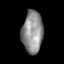
Tissue: lung
Cell type: Others
Senescence score: 0.2419
Nuclear area (px): 858
Mean DAPI intensity: 141.934